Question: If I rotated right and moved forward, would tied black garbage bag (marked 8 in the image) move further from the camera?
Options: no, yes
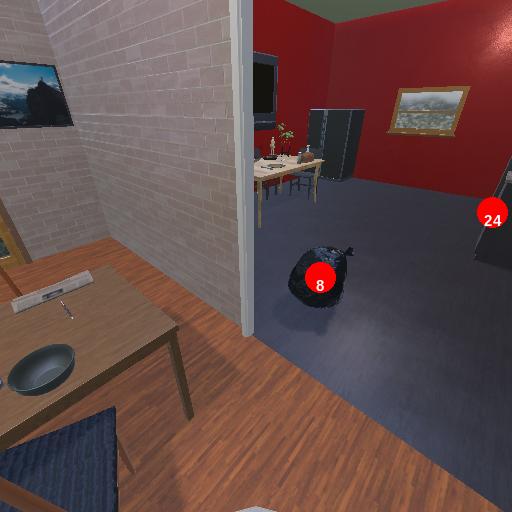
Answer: no